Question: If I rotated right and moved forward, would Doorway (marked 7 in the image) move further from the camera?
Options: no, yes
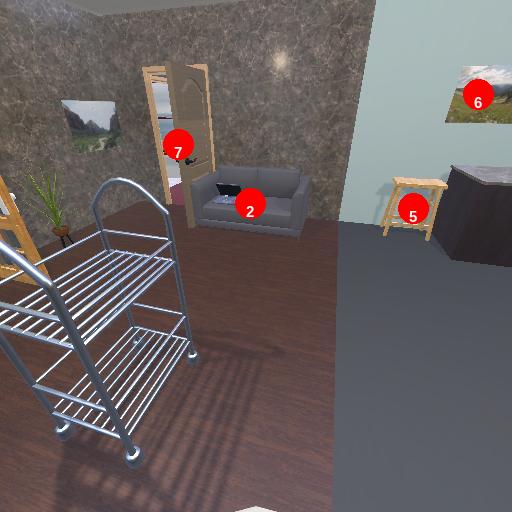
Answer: no